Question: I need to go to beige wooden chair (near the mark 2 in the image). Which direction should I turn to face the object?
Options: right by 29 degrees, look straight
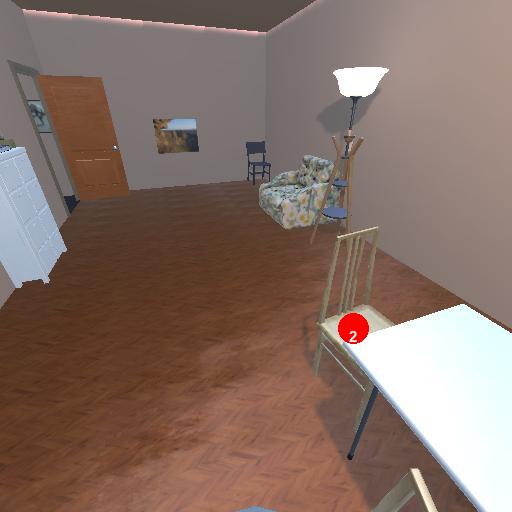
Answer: right by 29 degrees